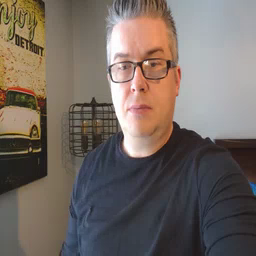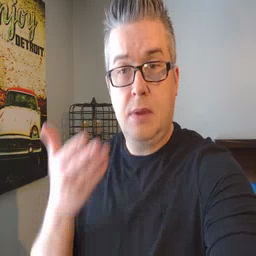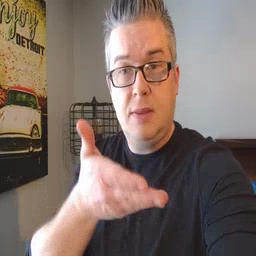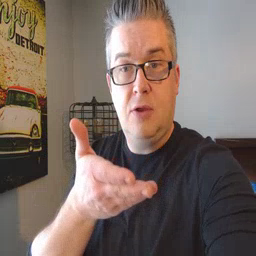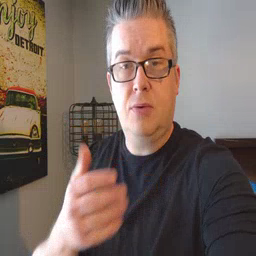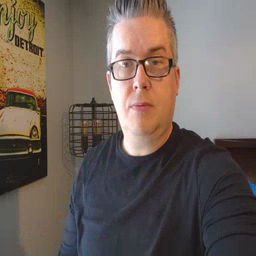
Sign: there